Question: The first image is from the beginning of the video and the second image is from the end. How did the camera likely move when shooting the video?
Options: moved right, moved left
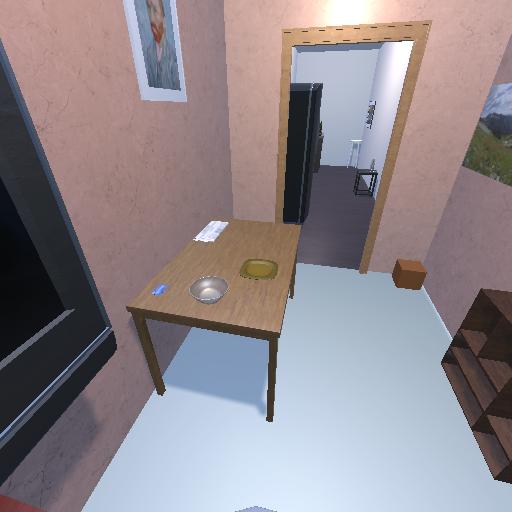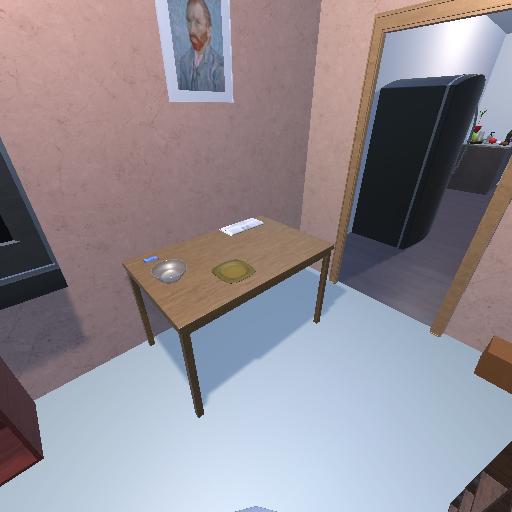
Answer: moved right